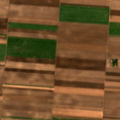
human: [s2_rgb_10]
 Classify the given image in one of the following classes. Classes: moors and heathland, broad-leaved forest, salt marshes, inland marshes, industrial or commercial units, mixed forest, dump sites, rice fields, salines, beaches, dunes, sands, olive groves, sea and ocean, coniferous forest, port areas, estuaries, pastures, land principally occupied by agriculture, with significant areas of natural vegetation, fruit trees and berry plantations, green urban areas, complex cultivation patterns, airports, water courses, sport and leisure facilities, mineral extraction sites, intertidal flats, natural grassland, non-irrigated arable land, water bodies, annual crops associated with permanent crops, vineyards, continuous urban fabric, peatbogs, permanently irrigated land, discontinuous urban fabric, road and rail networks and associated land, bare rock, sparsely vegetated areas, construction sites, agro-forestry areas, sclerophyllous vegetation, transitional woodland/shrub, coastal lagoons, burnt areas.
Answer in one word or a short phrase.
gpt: non-irrigated arable land